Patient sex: M
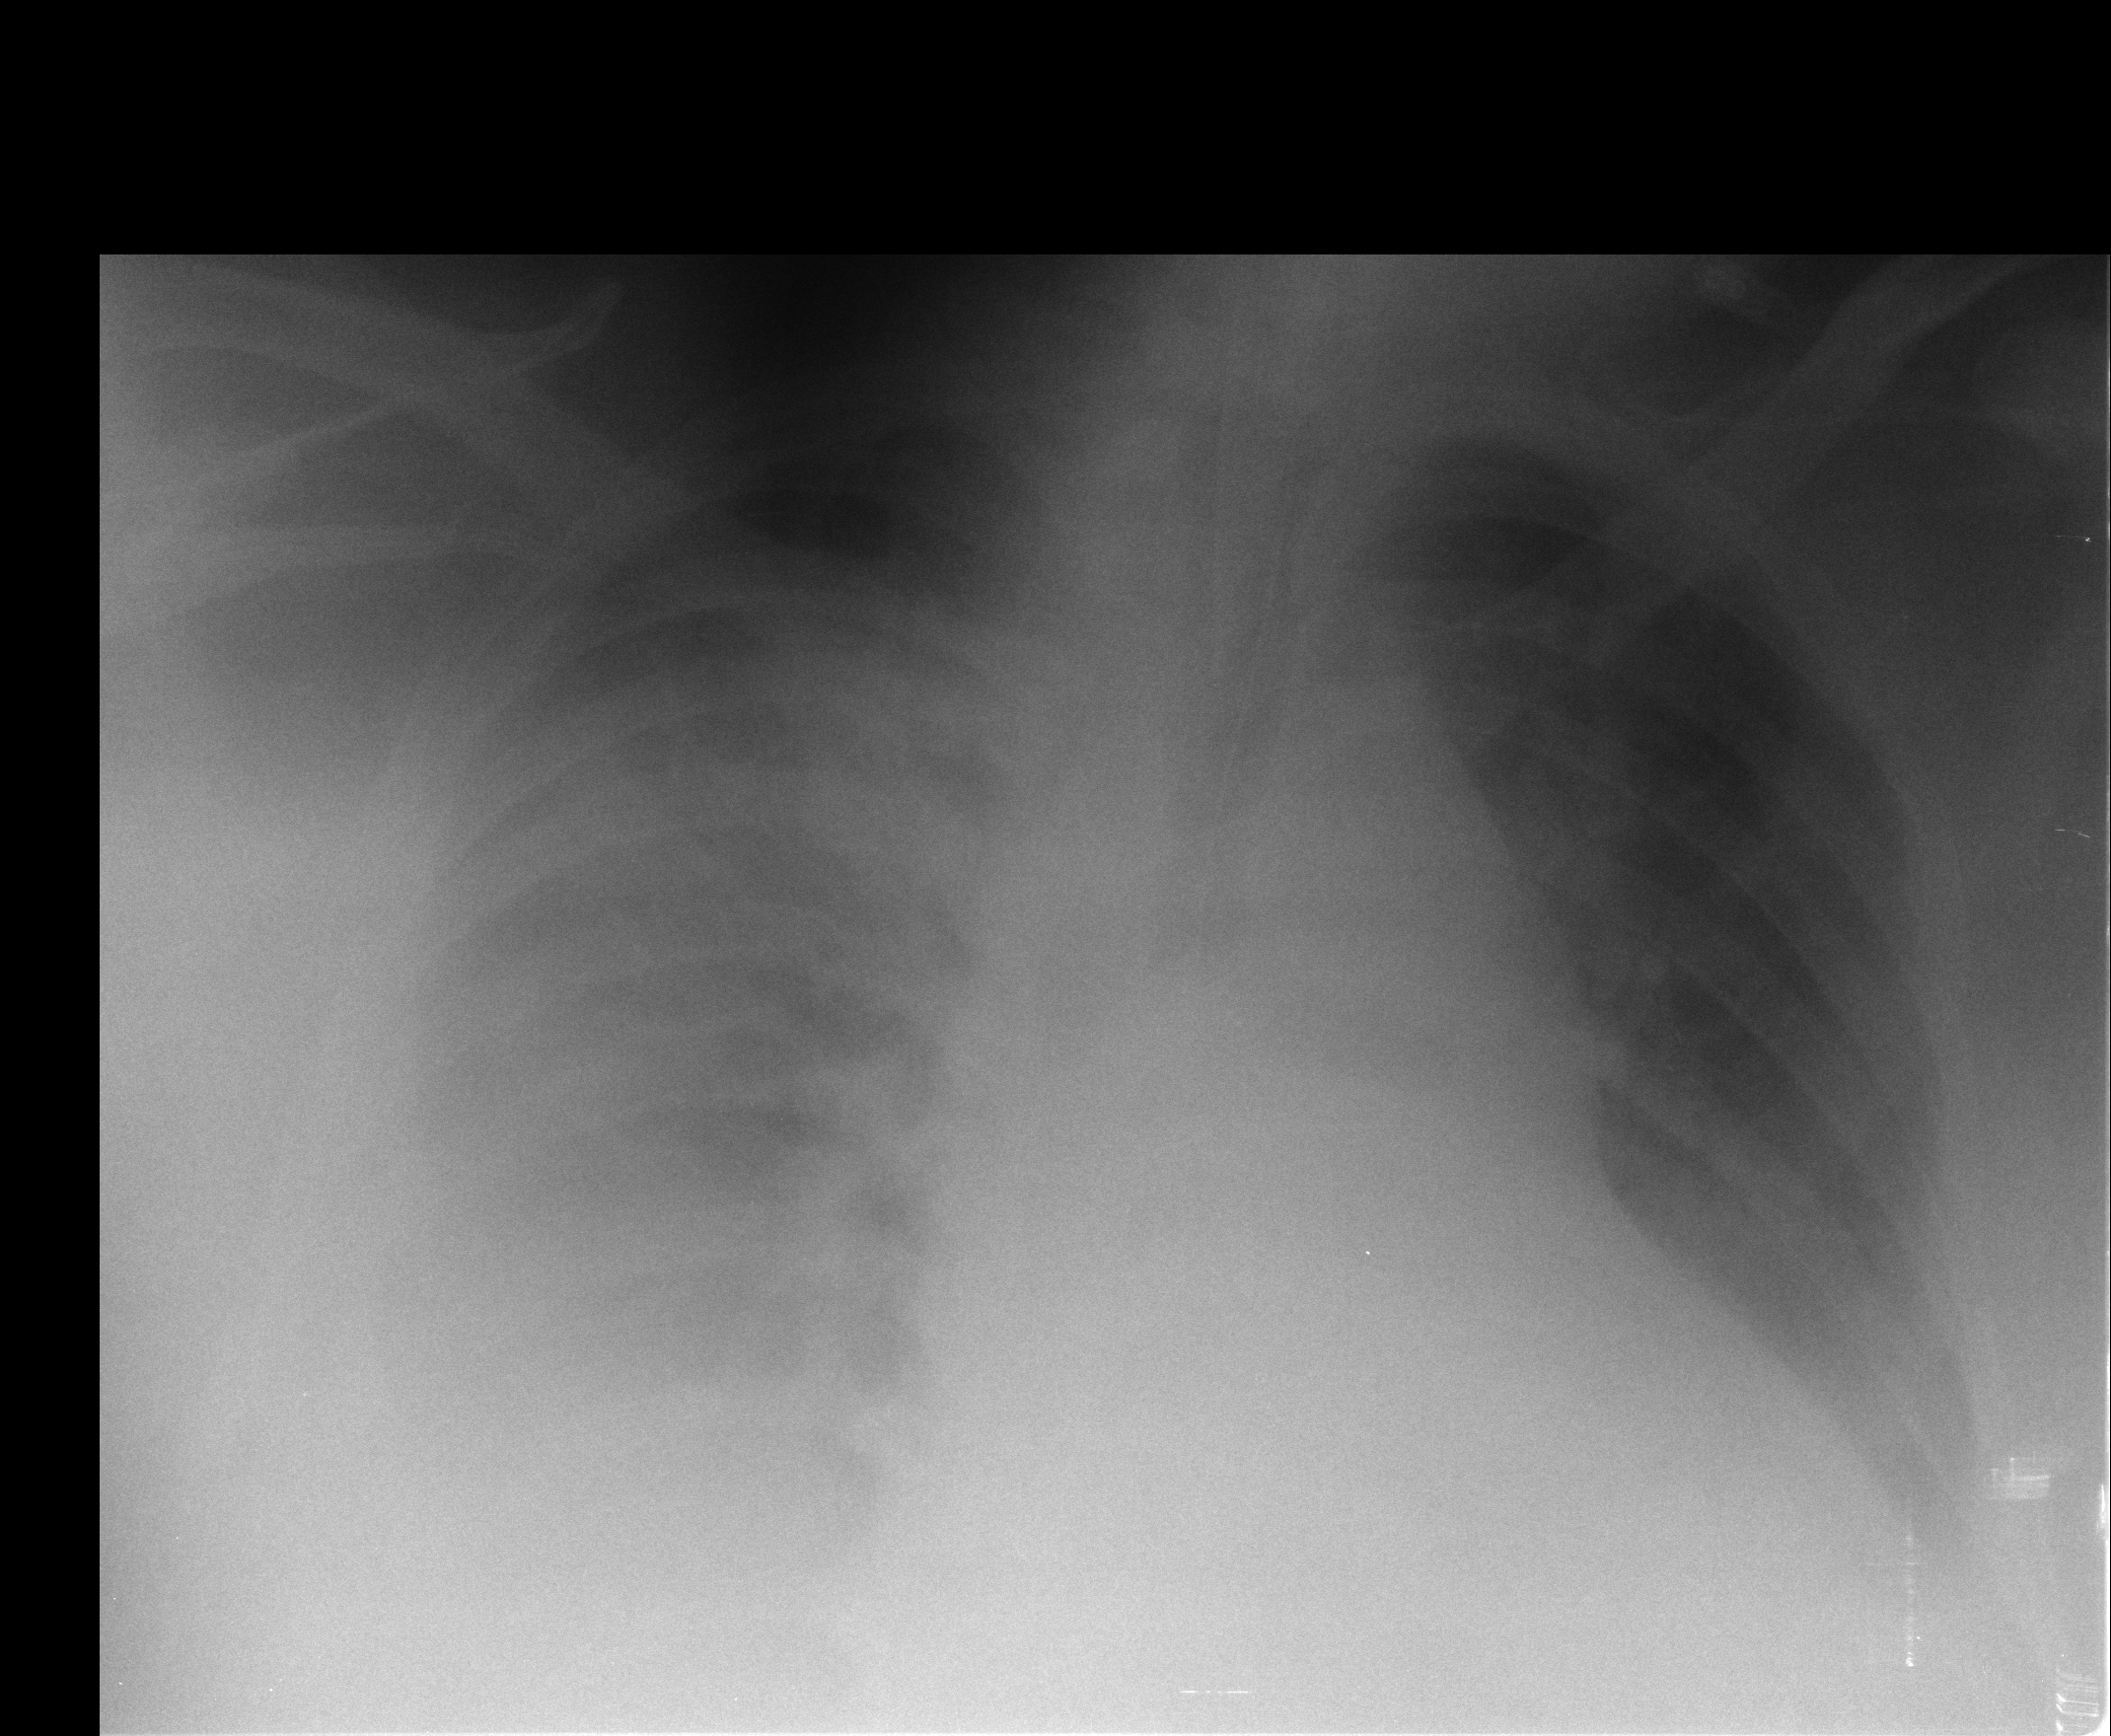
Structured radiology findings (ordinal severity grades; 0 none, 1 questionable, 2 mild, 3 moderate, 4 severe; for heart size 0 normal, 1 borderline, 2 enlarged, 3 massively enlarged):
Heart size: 2
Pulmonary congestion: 2
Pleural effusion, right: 3
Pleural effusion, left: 2
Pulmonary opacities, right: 0
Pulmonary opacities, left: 0
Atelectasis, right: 2
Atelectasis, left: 2